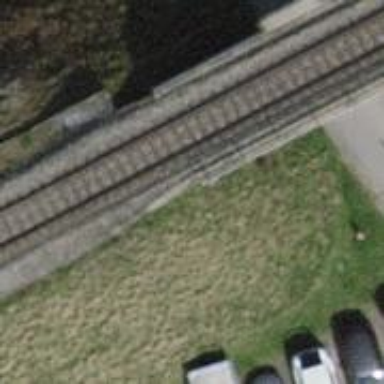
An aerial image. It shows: Electrified railway with contact line running along embankment.